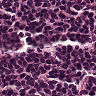
Metastatic tissue present: no